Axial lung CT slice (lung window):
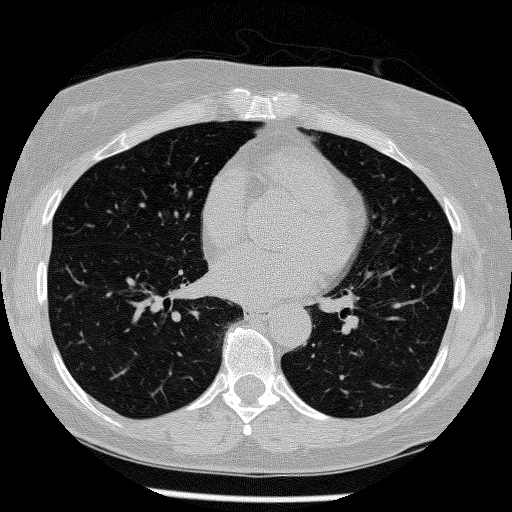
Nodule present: no